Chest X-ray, AP view. Patient: 59 years old, sex M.
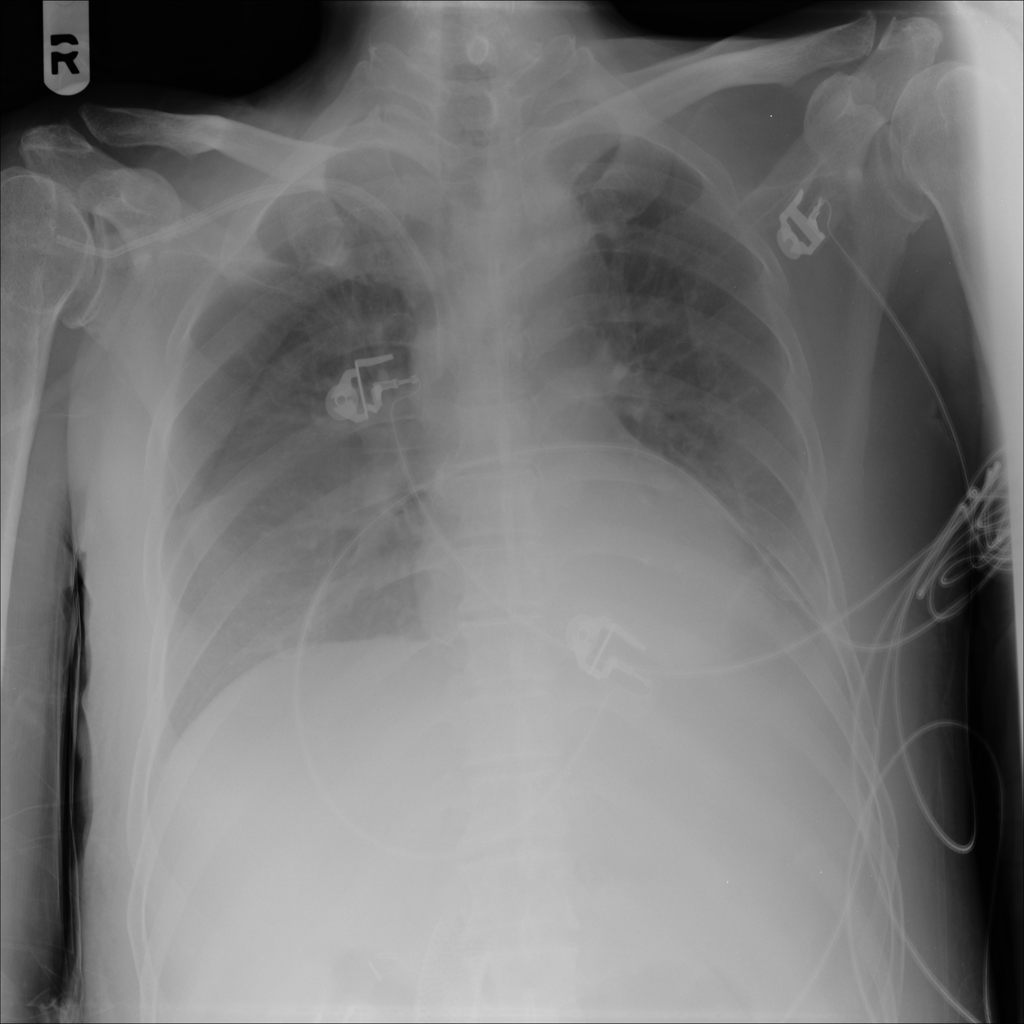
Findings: Effusion, Infiltration